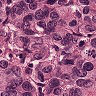
Metastatic tissue present: yes